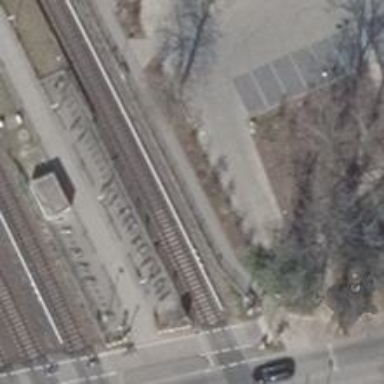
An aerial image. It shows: Railway signal.